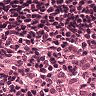
Metastatic tissue present: no